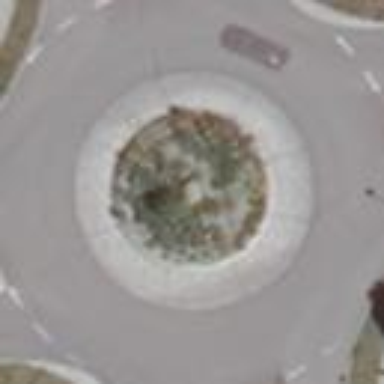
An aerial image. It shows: Tertiary road with asphalt surface leading to roundabout.